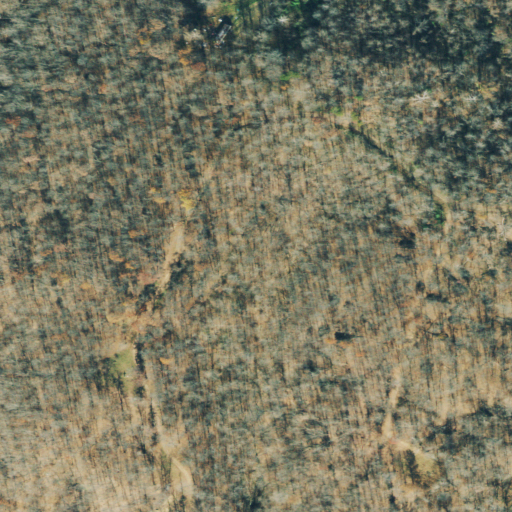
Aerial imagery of ridge(s) in Ohio named Wilson Ridge containing deciduous forest, open development, and pasture